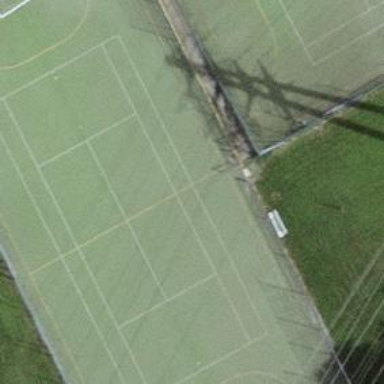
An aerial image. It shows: Tennis court on pitch.